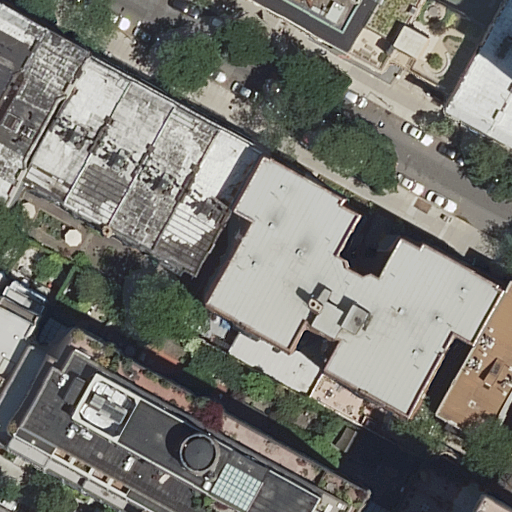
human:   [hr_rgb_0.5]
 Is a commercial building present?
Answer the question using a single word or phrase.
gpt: no

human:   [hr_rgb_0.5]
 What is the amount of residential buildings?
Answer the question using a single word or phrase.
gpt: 18

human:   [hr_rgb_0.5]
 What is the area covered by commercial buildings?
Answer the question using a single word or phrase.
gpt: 0m2

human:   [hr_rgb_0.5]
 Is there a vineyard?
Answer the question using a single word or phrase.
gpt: no

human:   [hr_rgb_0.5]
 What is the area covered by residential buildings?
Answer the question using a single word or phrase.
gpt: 7922m2

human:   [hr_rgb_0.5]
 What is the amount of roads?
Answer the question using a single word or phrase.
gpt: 1

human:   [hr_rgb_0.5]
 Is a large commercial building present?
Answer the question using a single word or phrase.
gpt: no

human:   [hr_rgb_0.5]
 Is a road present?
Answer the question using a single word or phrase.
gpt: yes

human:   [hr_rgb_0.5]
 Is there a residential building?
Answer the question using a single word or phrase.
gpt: yes

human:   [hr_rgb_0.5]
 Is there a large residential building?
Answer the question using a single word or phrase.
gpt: yes

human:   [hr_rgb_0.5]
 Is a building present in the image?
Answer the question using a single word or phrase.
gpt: yes

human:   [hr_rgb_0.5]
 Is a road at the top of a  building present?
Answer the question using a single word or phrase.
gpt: yes

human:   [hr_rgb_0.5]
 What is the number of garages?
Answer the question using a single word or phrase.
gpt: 0

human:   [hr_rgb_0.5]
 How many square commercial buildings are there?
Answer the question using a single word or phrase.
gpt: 0

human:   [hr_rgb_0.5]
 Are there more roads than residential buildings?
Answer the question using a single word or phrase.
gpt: no

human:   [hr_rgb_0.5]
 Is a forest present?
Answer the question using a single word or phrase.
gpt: no

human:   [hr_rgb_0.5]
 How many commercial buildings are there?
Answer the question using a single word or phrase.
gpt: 0

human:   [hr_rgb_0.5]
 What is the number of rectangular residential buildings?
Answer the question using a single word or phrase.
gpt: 13

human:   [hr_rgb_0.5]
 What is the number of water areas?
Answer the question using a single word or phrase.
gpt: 0

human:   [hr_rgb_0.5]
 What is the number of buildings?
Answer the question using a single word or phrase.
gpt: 18

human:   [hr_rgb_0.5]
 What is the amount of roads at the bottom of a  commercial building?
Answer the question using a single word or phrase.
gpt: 0

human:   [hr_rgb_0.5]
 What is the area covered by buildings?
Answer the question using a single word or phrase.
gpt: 7922m2

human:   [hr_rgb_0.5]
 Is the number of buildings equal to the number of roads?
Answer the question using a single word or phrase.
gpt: no

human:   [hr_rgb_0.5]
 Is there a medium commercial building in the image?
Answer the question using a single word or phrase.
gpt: no

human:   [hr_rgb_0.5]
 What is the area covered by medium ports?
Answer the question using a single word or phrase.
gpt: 0m2

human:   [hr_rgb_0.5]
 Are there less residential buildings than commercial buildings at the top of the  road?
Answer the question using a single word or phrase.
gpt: no

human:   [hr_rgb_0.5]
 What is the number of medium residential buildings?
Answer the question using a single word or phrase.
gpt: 9

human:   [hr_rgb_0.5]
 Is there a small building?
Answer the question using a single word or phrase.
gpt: yes

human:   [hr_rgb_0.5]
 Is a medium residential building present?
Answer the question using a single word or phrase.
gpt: yes

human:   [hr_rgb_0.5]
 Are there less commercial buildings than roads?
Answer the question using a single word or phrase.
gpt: yes

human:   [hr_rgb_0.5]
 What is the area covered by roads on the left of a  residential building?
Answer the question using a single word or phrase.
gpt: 0m2

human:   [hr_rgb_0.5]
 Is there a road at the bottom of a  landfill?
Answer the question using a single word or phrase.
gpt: no

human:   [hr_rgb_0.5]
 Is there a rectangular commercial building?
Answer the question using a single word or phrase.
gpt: no

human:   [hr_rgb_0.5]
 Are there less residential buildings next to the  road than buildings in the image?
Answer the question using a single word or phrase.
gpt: no

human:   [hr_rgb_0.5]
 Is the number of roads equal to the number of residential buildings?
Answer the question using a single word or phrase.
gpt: no

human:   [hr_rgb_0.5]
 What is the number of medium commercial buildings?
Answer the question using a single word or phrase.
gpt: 0

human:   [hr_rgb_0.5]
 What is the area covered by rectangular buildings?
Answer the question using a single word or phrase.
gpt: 2771m2

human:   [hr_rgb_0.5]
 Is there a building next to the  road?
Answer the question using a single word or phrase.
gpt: yes

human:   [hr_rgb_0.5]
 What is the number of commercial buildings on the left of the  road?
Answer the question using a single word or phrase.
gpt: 0

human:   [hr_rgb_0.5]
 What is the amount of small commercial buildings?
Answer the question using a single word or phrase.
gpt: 0

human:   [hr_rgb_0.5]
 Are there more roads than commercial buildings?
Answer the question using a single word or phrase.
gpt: yes

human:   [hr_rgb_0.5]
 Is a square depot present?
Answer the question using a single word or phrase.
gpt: no

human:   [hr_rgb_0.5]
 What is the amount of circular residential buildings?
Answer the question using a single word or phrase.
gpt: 0

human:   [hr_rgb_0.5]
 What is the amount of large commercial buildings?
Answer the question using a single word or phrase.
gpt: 0

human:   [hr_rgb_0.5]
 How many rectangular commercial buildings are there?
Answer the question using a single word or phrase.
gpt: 0

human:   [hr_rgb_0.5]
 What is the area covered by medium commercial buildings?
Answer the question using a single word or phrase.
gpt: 0m2

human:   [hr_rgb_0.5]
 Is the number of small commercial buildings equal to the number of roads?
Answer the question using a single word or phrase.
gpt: no

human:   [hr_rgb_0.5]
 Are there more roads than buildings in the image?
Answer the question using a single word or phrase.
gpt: no

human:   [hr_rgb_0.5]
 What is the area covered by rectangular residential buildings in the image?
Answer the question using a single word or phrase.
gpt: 2771m2

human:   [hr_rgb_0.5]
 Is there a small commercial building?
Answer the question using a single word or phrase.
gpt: no

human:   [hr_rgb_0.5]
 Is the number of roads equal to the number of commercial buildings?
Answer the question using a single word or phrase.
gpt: no

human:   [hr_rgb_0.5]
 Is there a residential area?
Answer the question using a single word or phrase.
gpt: no

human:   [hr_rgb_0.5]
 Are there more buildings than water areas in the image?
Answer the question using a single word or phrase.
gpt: yes

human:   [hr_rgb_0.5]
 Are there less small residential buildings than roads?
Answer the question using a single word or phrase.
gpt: no

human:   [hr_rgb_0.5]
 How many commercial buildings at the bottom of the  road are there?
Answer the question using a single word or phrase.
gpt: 0

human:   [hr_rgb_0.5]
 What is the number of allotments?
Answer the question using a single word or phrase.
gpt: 0

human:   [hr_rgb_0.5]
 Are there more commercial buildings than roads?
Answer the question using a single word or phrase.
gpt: no

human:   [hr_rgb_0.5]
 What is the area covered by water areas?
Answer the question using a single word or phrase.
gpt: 0m2

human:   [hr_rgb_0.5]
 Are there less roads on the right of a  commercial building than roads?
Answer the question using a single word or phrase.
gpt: yes

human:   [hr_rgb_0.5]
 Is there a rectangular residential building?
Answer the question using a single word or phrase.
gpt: yes

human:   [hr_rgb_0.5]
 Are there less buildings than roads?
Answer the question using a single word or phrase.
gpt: no

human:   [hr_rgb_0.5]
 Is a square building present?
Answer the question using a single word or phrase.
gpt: no

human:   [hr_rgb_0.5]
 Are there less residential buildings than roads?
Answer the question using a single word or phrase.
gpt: no

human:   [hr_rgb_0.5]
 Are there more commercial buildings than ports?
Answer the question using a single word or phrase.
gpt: no